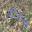
Label: 9